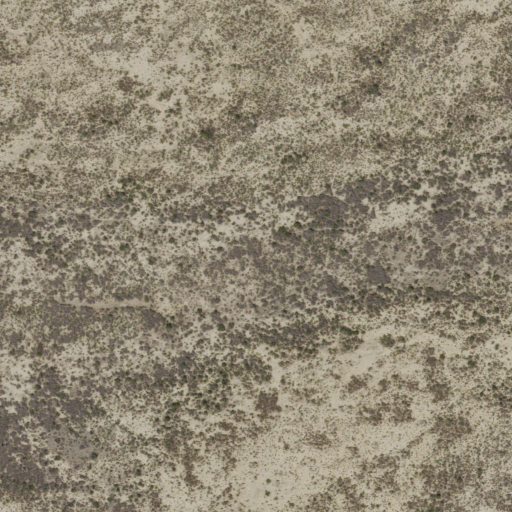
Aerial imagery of valley in Texas named Marlboro Canyon containing only shrub